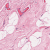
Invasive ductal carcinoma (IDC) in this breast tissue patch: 0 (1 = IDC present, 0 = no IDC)